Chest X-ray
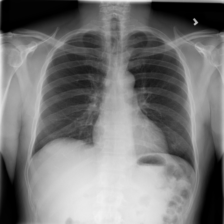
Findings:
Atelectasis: negative
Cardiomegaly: negative
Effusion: negative
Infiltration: negative
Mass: negative
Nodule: negative
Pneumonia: negative
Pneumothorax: negative
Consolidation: negative
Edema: negative
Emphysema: negative
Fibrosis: negative
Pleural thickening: negative
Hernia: negative